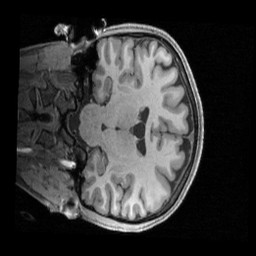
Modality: T1w
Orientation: coronal
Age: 18
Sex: female
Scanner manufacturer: siemens
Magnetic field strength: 3 T
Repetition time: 2.4 s
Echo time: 0.00231 s